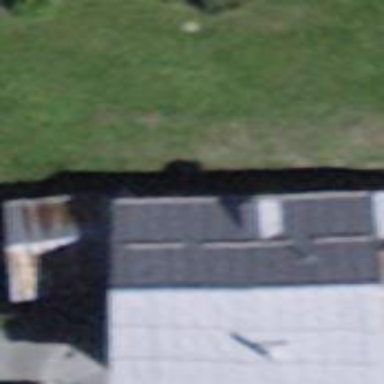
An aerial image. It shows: Building with gabled roof oriented across.